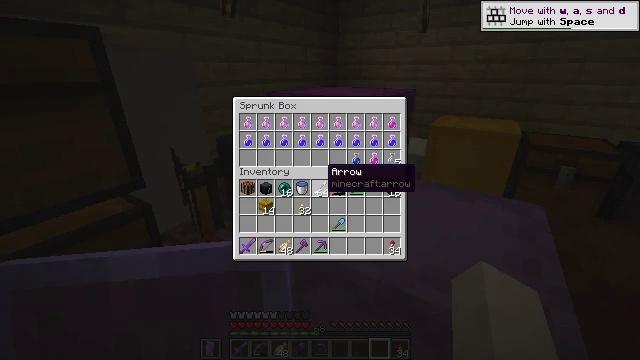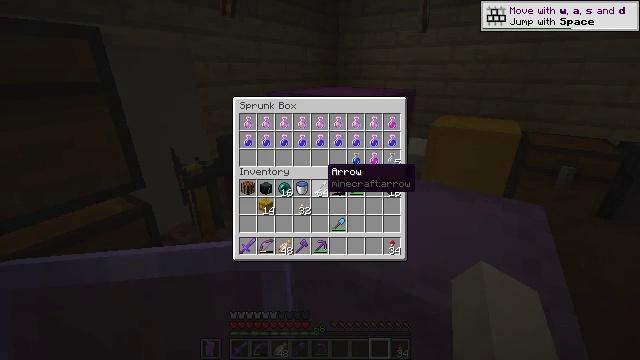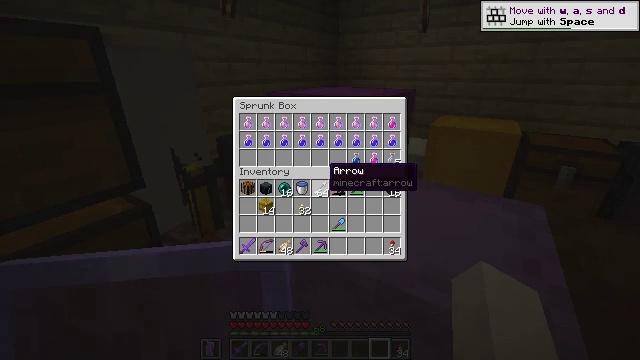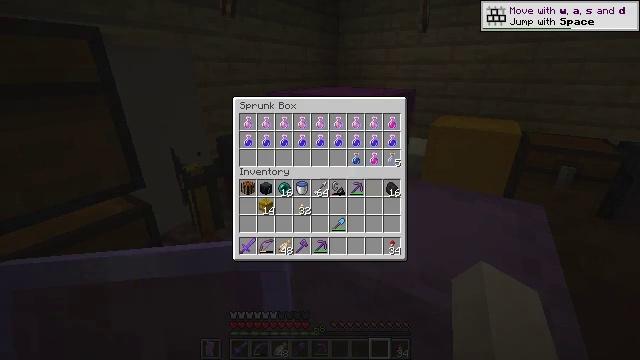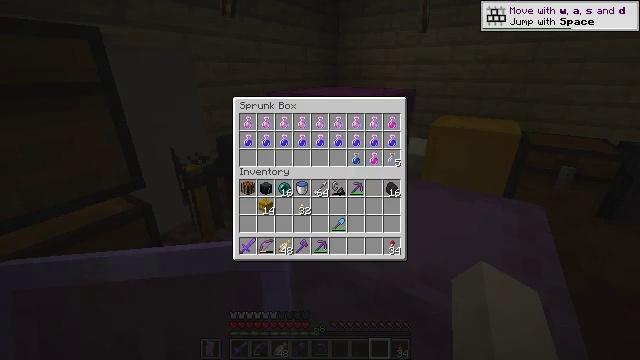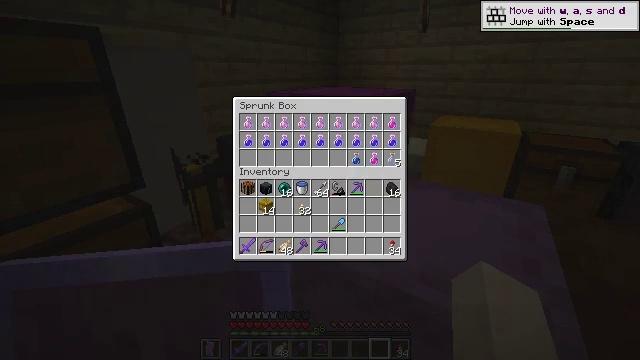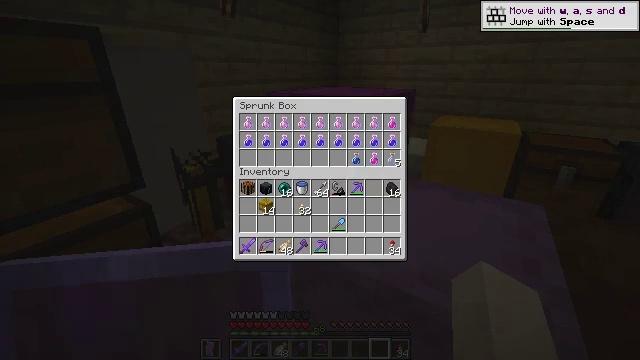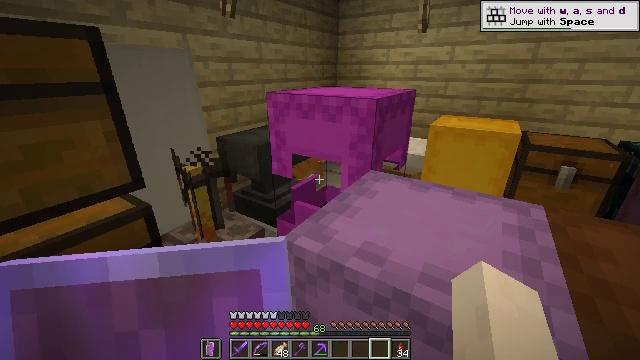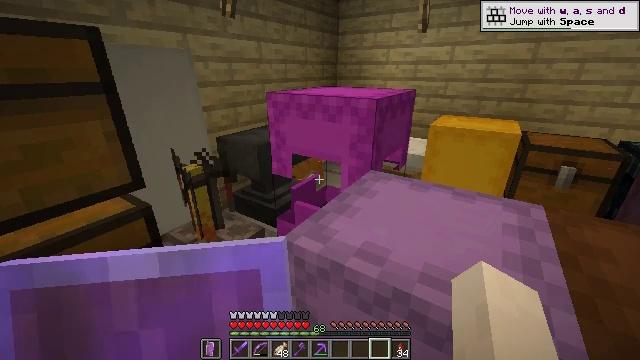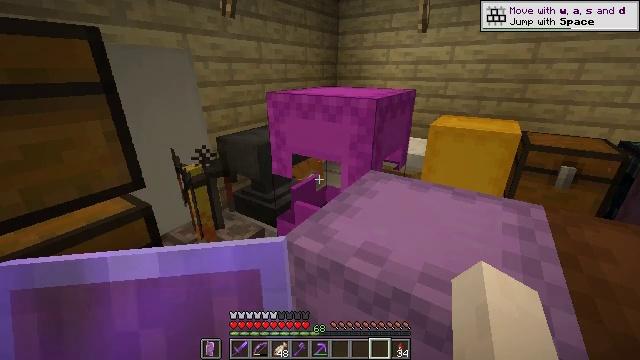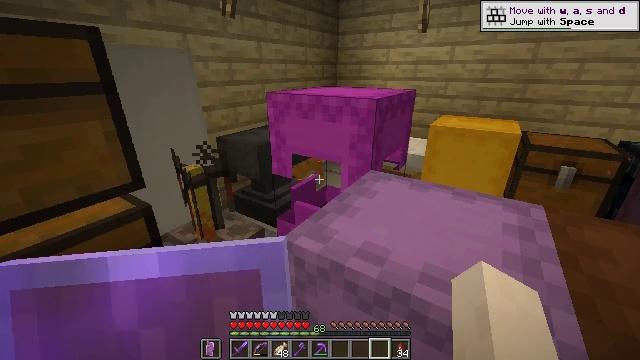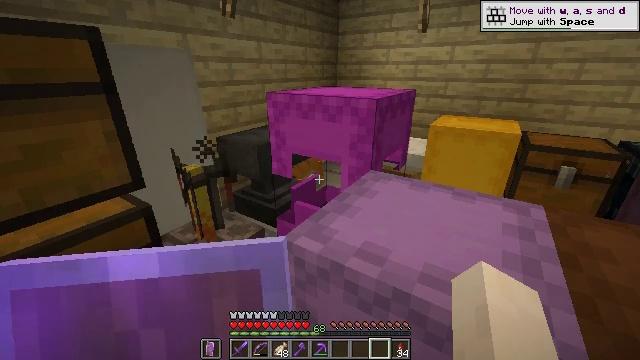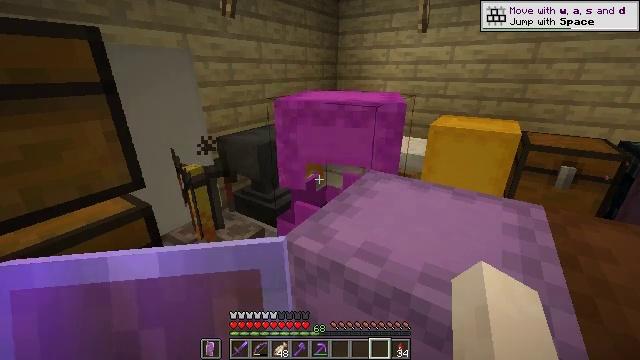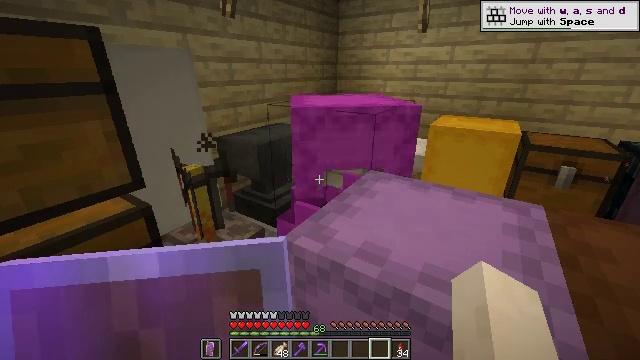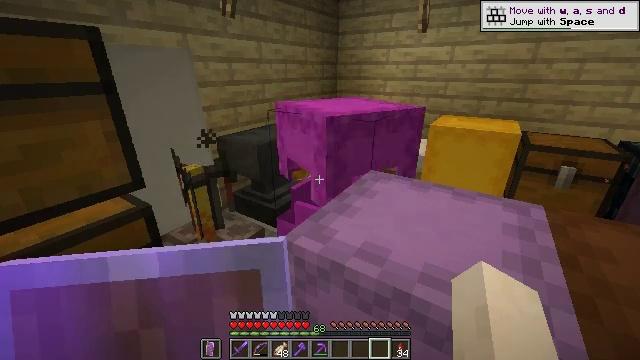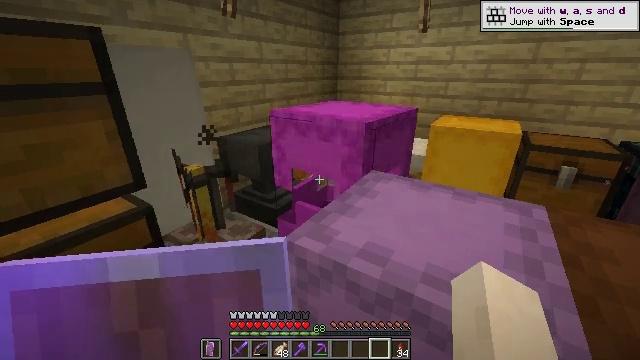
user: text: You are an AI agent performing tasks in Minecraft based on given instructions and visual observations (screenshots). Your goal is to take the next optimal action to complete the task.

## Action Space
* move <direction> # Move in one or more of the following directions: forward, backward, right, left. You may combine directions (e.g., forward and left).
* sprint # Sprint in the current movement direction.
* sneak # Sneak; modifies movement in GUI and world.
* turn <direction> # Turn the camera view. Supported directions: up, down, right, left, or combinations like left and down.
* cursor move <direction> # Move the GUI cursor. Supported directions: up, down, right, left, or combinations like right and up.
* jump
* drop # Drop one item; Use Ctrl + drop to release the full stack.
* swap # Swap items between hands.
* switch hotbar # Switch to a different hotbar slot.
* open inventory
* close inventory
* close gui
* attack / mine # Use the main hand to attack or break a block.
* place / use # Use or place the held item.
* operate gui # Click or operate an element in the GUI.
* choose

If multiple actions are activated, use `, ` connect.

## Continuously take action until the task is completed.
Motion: motion action
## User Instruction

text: Collect the magenta shulker box for storage.
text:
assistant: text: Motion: no_op
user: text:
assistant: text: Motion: no_op
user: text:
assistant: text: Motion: no_op
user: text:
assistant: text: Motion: no_op
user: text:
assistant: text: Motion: no_op
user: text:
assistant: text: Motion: no_op
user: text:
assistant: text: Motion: no_op
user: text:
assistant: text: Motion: close gui
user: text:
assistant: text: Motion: no_op
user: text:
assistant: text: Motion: no_op
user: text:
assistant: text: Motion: no_op
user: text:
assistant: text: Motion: no_op
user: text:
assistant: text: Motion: no_op
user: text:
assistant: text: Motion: no_op
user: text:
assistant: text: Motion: move left
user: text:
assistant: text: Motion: move left
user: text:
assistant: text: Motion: move left
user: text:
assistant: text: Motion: move forward and move left
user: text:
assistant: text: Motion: move forward and move left, turn right
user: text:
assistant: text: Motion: move forward and move left, turn right
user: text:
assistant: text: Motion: move forward and move left, turn right
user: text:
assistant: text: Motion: move forward, turn right
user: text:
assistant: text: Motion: no_op
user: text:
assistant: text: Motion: no_op
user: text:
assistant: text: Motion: no_op
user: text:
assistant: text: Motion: no_op
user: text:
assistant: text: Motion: turn left and down
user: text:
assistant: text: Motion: turn left and down
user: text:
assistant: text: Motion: no_op
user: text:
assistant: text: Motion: no_op